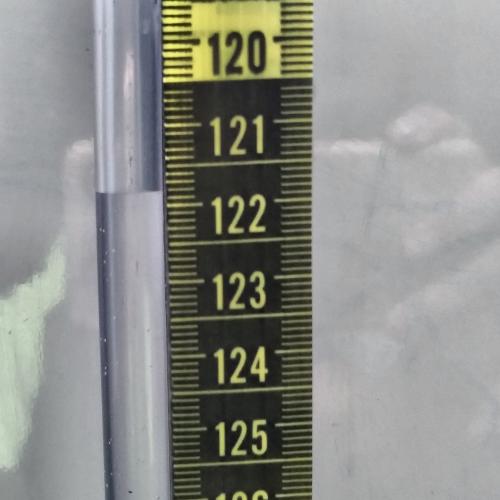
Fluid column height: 121.8 cm